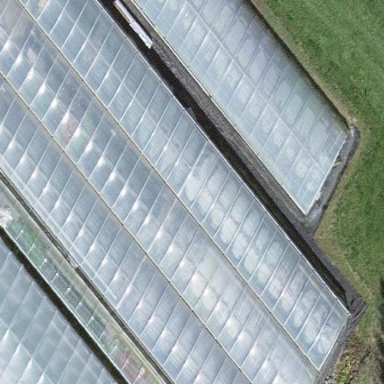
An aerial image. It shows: Greenhouse.